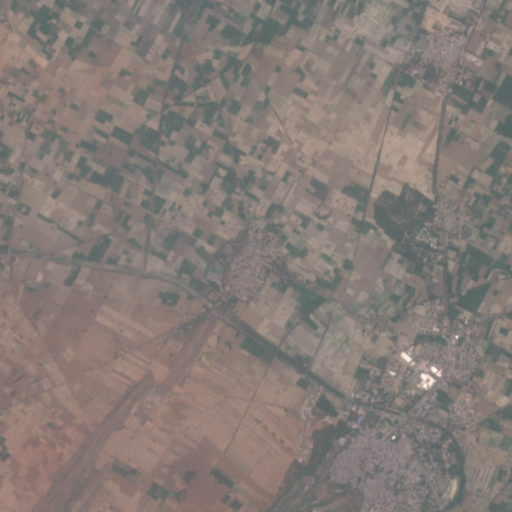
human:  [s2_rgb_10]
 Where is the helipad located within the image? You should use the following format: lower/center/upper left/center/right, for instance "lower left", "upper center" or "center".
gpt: The helipad is located in the lower right of the image.
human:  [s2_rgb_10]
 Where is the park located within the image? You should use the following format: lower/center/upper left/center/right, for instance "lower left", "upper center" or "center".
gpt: The park is located in the lower right of the image.
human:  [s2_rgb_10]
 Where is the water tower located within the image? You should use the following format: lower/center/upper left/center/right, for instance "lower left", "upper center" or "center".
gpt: The water tower is located in the lower right of the image.
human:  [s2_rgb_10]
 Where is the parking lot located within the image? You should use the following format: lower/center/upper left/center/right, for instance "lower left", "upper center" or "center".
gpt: There is no parking lot in the image.